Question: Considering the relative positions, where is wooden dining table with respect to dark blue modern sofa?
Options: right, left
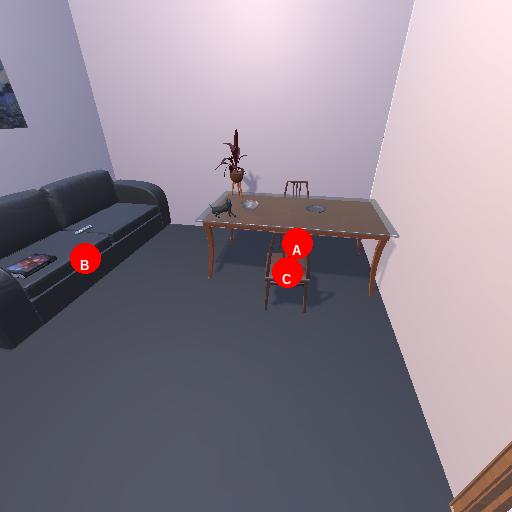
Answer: right